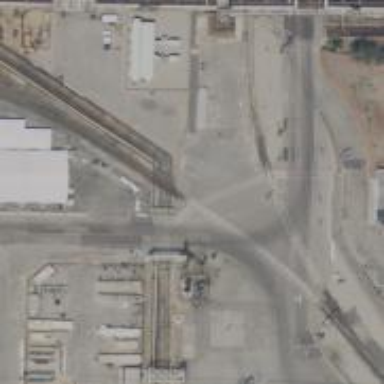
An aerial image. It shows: Railway crossing.